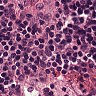
Metastatic tissue present: no